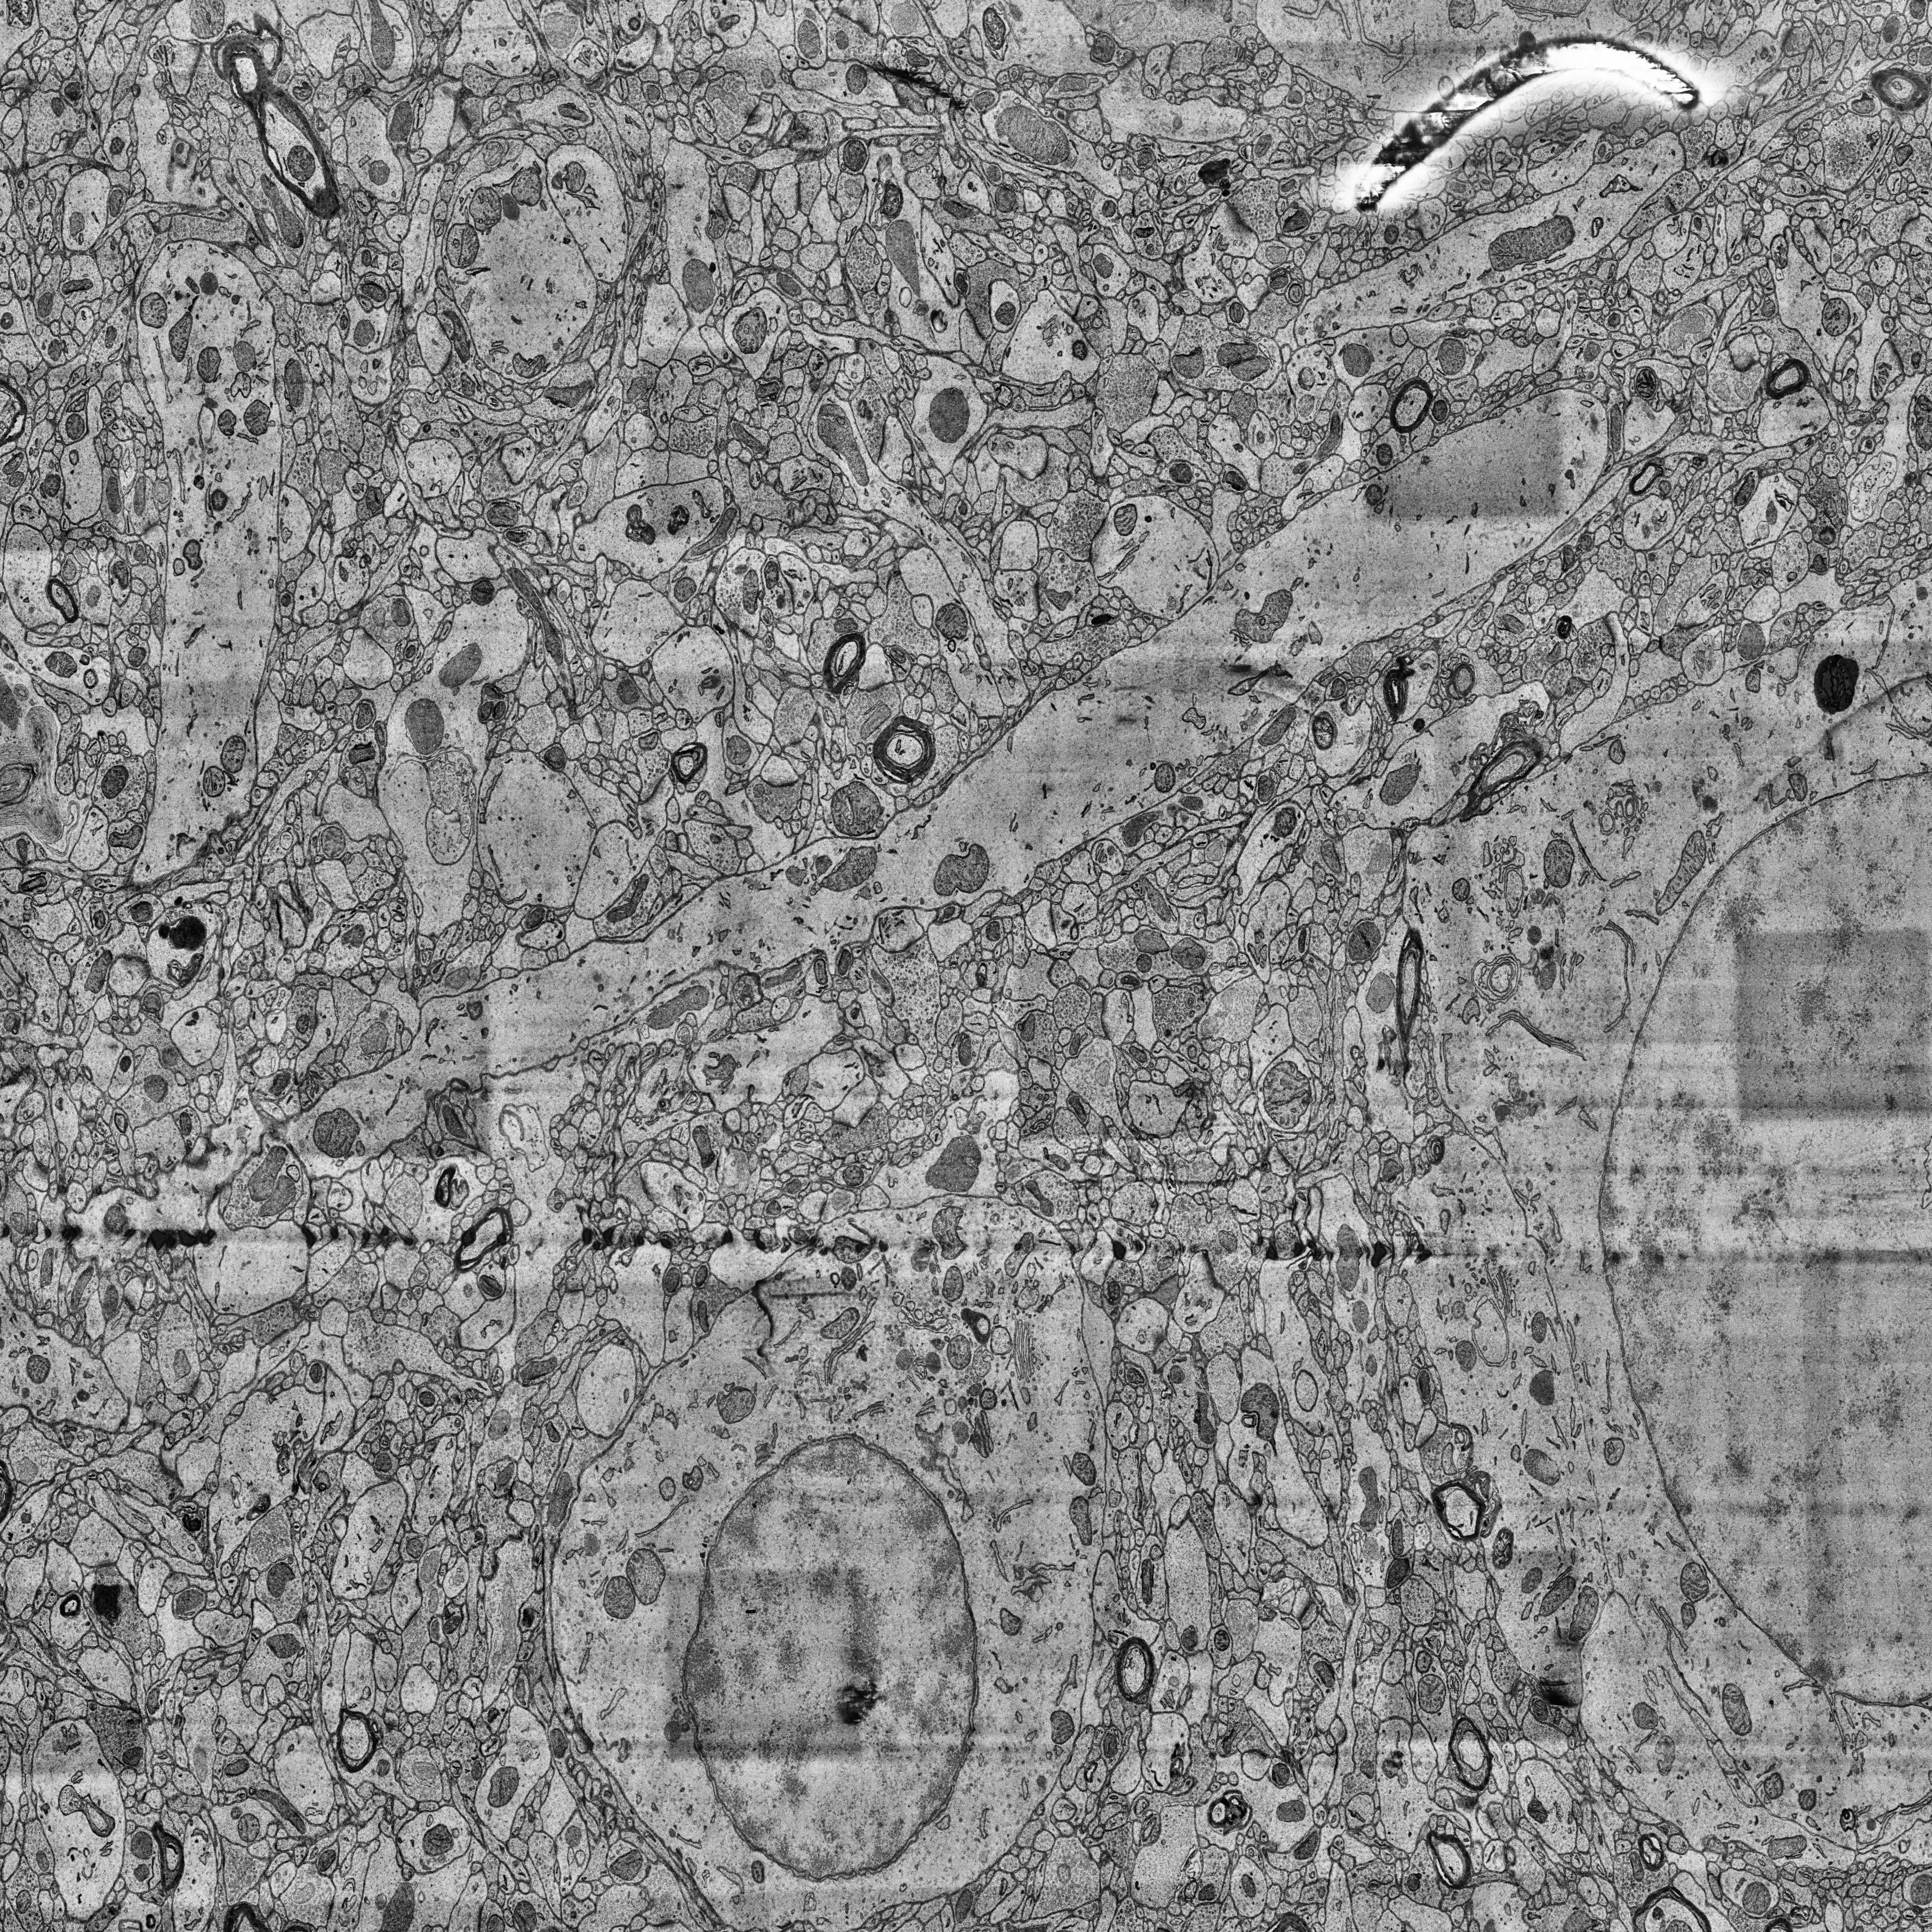
Electron microscopy slice of human cortex tissue
Slice depth (z): 358
Mitochondria instances in slice: 455